Question: I am making my first foray into javascript + jQuery, designing a simple page but encountering errors, I'm sure it's something silly but I've been over the code several times and can't spot it.
The error I receive is below:

The entire code is below (I've changed the dynamic ''#' + elementname + 'perc'' to a string and I get the same error), can anyone offer any insight?
'''
<DOCTYPE html>
<html>
<head>
<script src="js/jquery.js"></script>
<!--<script src="js/dealercalc.js"></script>-->
<script type="text/javascript">
$(document).ready(function(){
$(".val-adjust").click(function(){
var name = $(this).attr('name');
var bit = $(this).attr('value');
setvalue(name,bit);
//discountbits['basic'] = false;
//$("#basedisper").text(discountlist['basic']);
});
$("#basdisyes").click(function(){
discountbits['basic'] = true;
//$("#test1").html("<b>Hello world!</b>");
});
$("#btn3").click(function(){
$("#test3").val(gettotal());
});
}
);
function getpercbypurc(value){
return 0;
};
function setvalue(elementname,yesno){
discountbits[elementname] = yesno;
if (yesno) {
$("#basicperc").hmtl(discountlist[elementname] + "%");
} else {
$('#' + elementname + 'perc').hmtl("0%");
}
};
function gettotal() {
var total = 0;
for (var i=0; i<keys.length; i++){
if (discountbits[keys[i]] = true) {
total += discountlist[keys[i]];
}
}
return total;
};
function displaytotal(){
$('#totalper').html(gettotal());
};
var keys = ['basic', 'marketing'];
var discountlist = {
basic:20,
marketing:2
};
var discountbits = {
basic:true,
marketing:false
};
</script>
</head>
<body>
Base Discount<br>
<button class="val-adjust" name="basic" value="false">No</button>
<button class="val-adjust" name="basic" value="true">Yes</button>
<span id="basicperc">0</span>
<br>
<br>
Marketing Plan<br>
<button class="val-adjust" name="marketing" value="false">No</button>
<button class="val-adjust" name="marketing" value="true">Yes</button>
<span id="marketingperc">0</span>
<br>
<br>
Total<br>
<span id="totalper">0</span>
</body>
</html>
'''
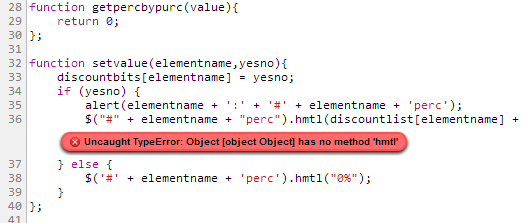
Answer: You have wrong spelling for 'html', 'hmlt' should be 'html'
'''
$("#basicperc").hmtl(discountlist[elementname] + "%");
'''
'''
$("#basicperc").html(discountlist[elementname] + "%");
'''